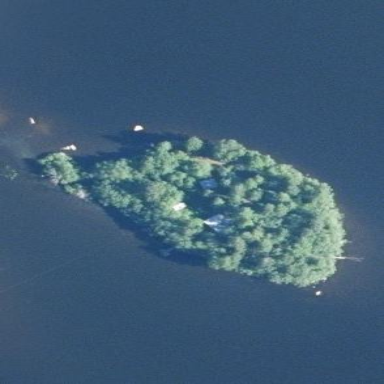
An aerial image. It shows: Islet.